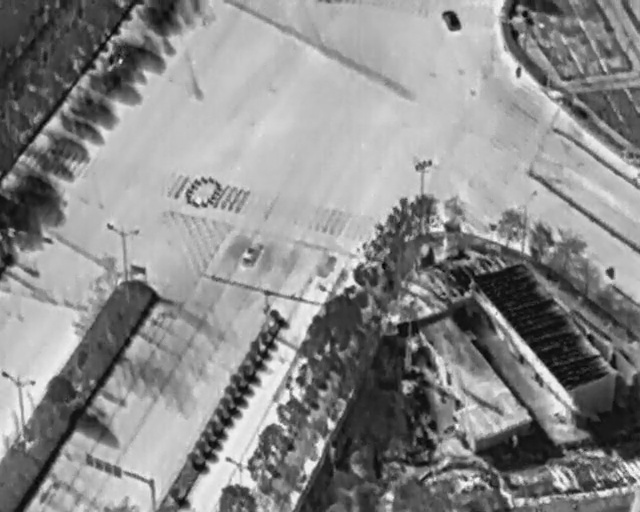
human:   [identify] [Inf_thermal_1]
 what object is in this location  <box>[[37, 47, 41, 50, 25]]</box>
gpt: <ref>1 small car at the center</ref>